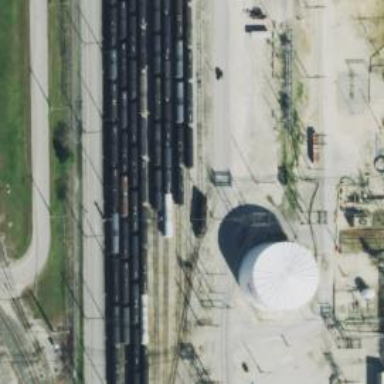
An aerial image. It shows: Railway yard in service.